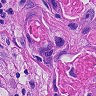
Metastatic tissue present: yes